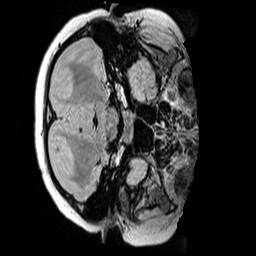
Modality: FLAIR
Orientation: axial
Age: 10
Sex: male
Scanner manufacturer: siemens
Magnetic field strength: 3 T
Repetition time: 5 s
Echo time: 0.388 s